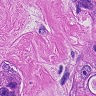
Metastatic tissue present: yes